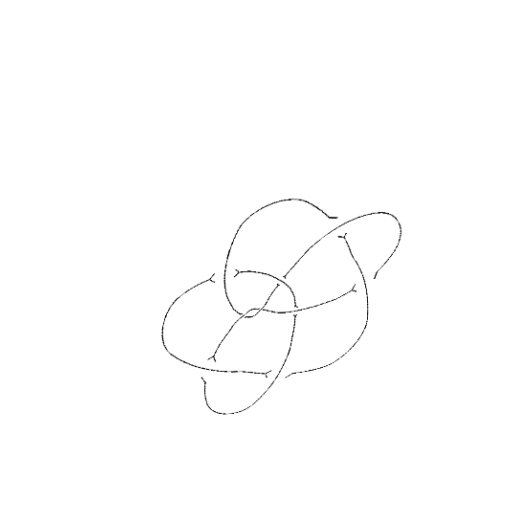
Crossing number: 9